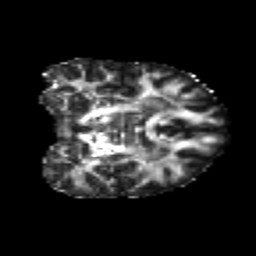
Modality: FA
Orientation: coronal
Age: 22
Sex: female
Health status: healthy
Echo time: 0.074 s